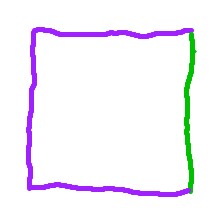
Shape: square